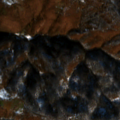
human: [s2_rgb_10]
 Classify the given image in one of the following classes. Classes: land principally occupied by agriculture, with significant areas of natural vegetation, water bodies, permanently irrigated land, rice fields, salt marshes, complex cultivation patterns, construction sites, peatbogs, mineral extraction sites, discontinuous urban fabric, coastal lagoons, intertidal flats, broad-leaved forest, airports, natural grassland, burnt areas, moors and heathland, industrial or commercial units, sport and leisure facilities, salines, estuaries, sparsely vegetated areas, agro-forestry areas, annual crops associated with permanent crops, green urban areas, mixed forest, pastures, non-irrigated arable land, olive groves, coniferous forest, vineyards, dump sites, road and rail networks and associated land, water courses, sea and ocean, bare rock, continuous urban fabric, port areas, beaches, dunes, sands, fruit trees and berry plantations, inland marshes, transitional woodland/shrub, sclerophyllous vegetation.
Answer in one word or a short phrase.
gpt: complex cultivation patterns, broad-leaved forest